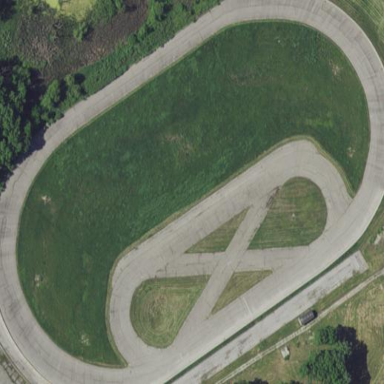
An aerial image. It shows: Motor sport raceway.